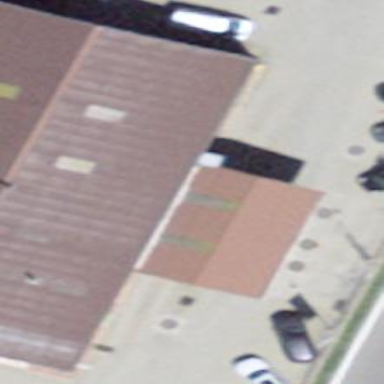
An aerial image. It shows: View of roof of building.